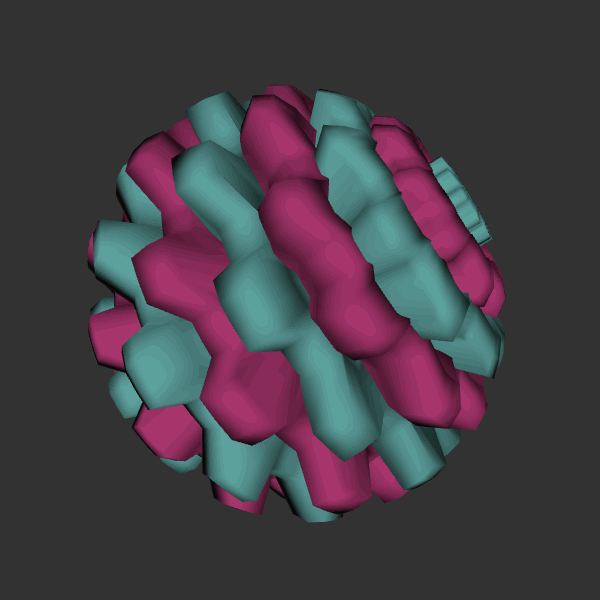
Background: dark